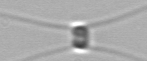
Label: Chaetoceros_similis